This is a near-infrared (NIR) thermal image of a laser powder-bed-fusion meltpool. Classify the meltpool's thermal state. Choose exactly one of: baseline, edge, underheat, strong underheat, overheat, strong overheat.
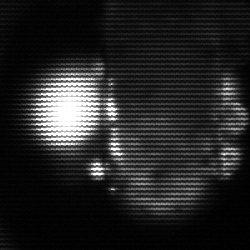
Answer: strong underheat